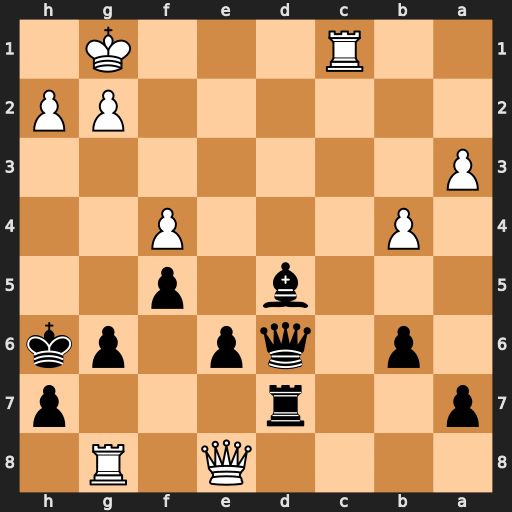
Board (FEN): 4Q1R1/p2r3p/1p1qp1pk/3b1p2/1P3P2/P7/6PP/2R3K1
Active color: b
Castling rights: -
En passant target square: -
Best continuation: Qxf4 Rxg6+ hxg6